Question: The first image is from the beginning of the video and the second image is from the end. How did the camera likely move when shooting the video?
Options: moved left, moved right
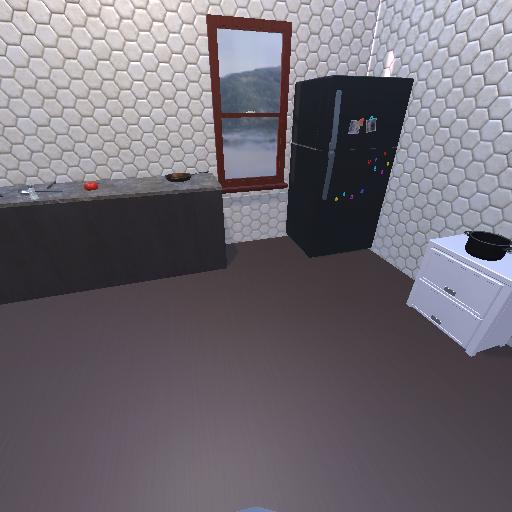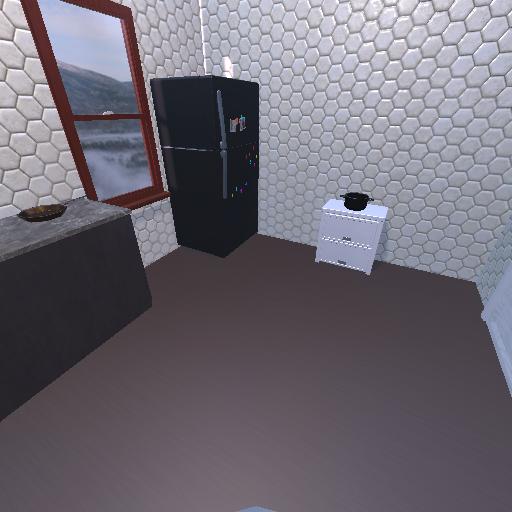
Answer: moved left